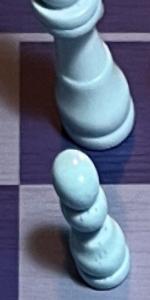
Label: Pawn_White